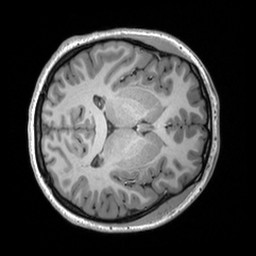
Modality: T1w
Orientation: axial
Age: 18
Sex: female
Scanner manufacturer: siemens
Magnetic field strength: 3 T
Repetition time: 2.53 s
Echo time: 0.00298 s